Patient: sex M, age 48
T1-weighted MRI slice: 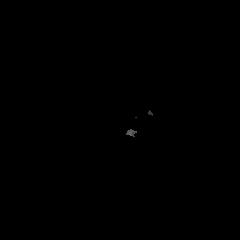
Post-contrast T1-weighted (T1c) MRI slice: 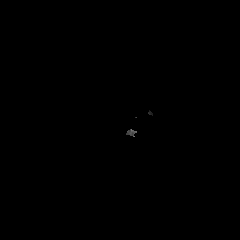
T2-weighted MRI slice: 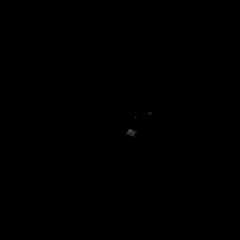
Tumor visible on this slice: no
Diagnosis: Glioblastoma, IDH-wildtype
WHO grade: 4